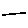
Label: line